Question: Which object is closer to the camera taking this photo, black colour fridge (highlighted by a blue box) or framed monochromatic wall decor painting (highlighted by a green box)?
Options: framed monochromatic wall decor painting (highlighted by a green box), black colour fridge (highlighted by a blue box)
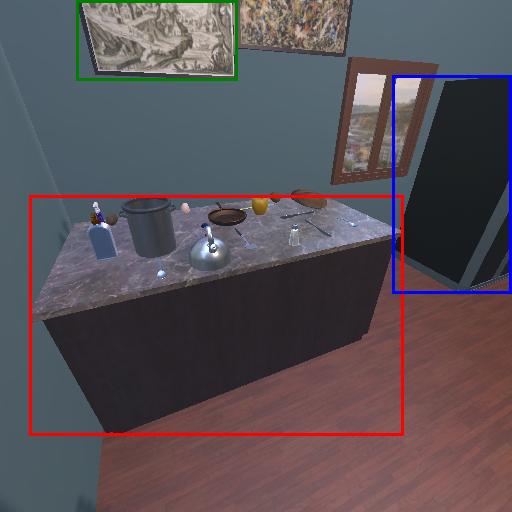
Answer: framed monochromatic wall decor painting (highlighted by a green box)